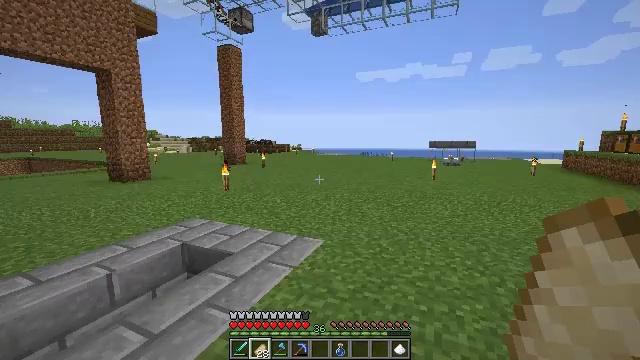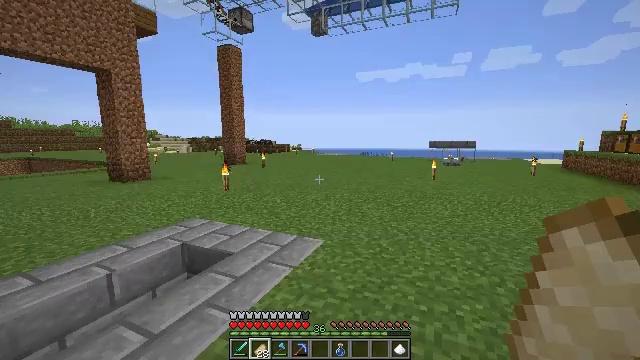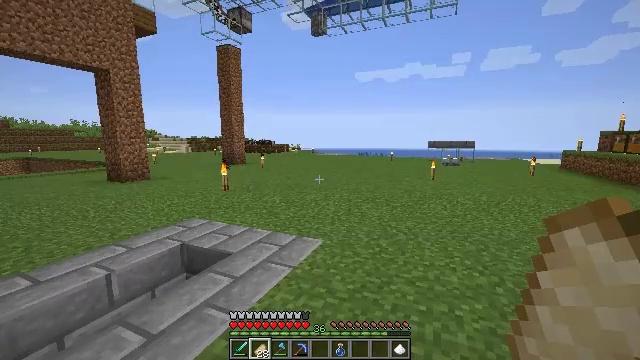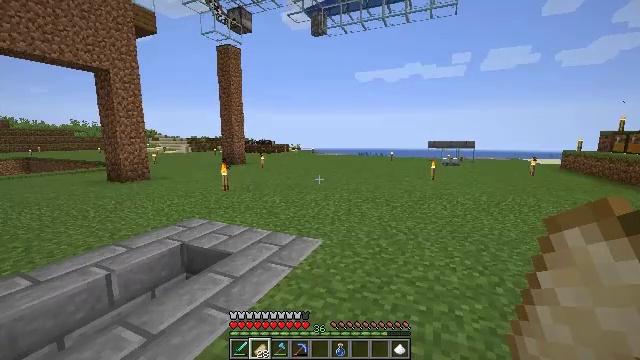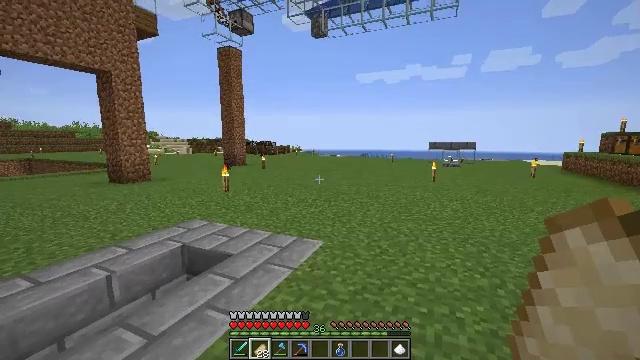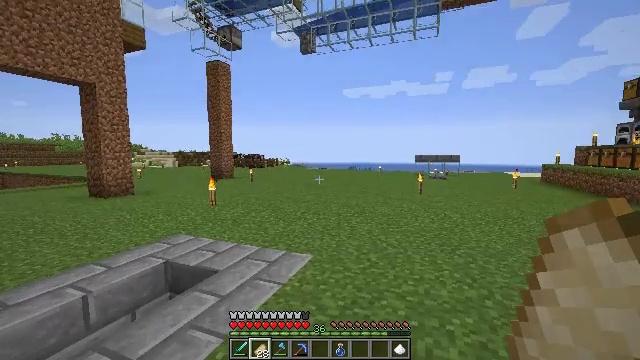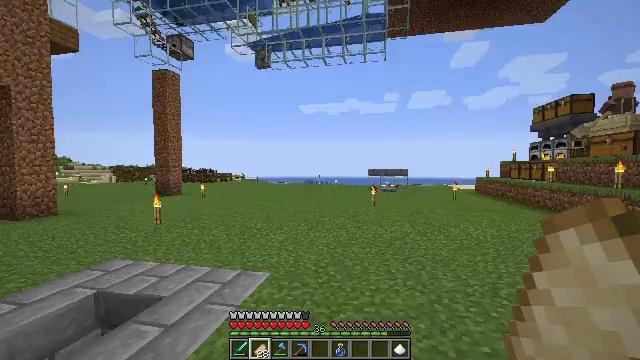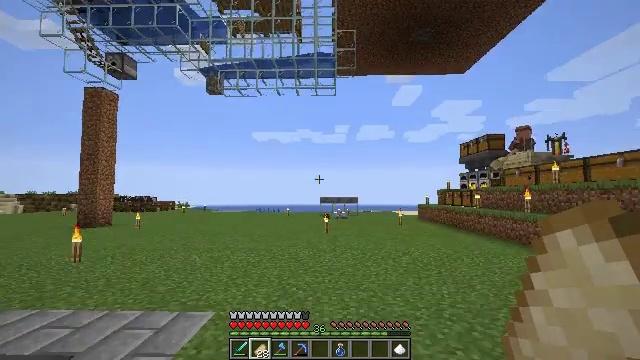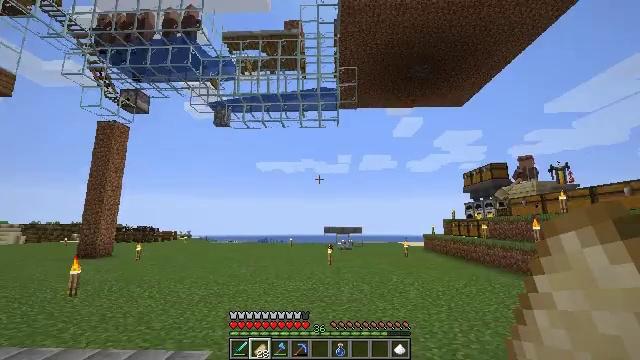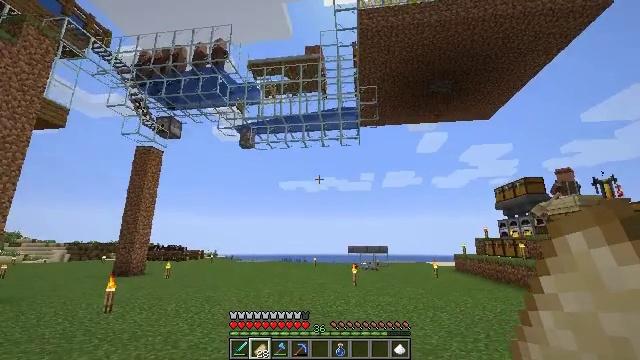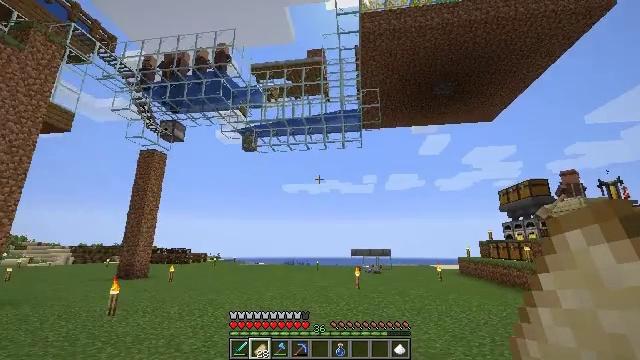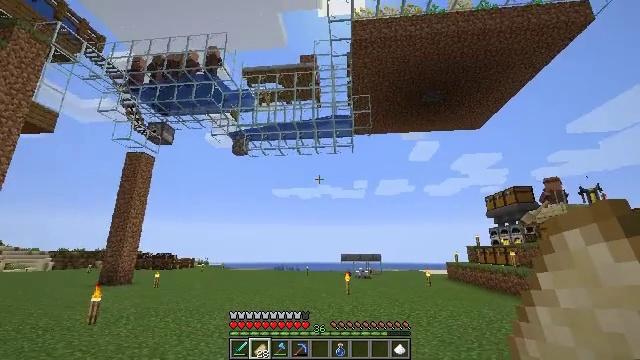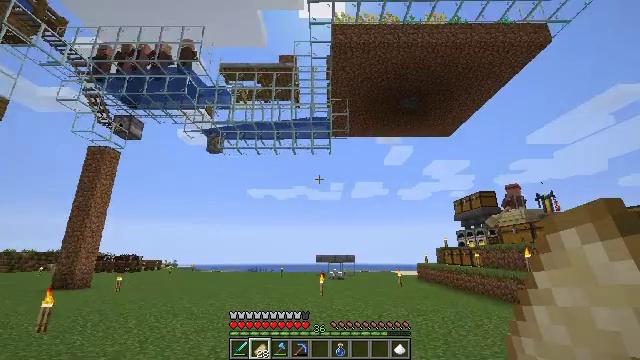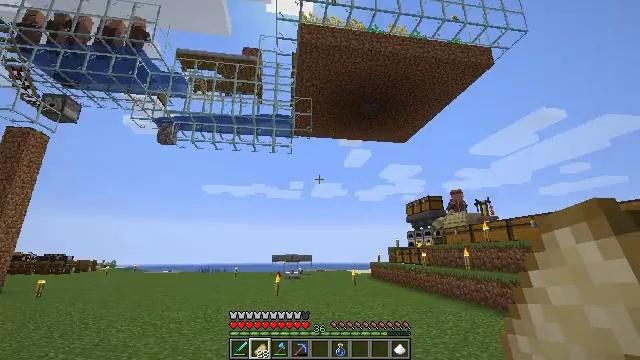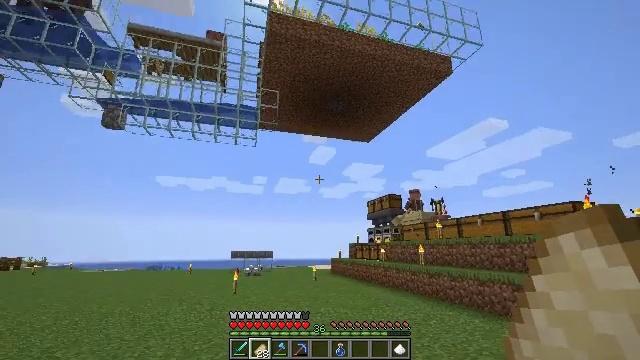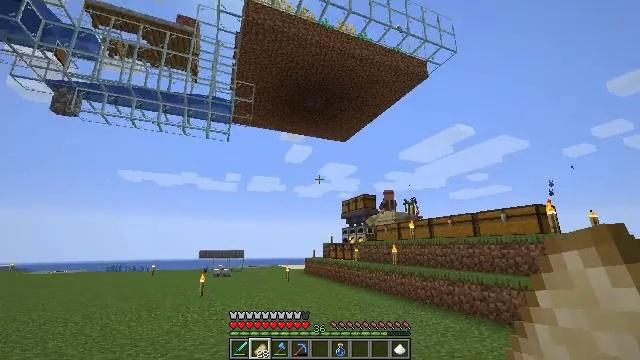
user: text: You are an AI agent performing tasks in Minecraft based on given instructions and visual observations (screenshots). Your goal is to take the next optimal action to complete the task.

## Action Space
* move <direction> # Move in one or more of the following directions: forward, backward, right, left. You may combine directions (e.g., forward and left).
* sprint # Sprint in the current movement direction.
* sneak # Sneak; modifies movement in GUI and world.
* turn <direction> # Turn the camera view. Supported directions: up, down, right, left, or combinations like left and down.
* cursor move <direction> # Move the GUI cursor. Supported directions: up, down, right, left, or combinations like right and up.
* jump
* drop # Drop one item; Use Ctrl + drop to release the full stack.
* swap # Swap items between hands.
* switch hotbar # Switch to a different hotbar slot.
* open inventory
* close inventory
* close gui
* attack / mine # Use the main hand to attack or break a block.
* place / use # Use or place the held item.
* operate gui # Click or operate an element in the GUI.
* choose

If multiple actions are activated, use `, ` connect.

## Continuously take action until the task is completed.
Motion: motion action
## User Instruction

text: Use crafting table to craft a fermented spider eye.
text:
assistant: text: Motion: no_op
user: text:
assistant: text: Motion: no_op
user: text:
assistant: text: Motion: no_op
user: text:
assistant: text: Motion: no_op
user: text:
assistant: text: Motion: turn right and up
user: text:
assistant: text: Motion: turn right and up
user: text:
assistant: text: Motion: turn right and up
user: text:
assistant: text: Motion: turn up
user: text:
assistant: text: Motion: turn left and up
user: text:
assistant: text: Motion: no_op
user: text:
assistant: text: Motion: turn right and up
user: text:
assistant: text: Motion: turn right
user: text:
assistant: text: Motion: move forward, turn right
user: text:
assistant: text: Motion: move forward, turn right
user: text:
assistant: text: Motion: move forward, turn right
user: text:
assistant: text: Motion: move forward, turn right
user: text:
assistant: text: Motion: move forward
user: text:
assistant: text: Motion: move forward, sprint
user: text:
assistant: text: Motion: move forward, sprint
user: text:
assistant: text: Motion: move forward, sprint
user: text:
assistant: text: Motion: move forward, sprint
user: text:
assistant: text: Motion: move forward
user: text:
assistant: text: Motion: move forward, turn right
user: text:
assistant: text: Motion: move forward, sprint, turn right and down
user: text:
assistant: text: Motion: move forward, sprint, turn right
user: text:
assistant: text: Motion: move forward, sprint, turn right
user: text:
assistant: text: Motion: move forward, turn right
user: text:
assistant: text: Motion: move forward
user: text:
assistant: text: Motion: move forward, sprint, turn right
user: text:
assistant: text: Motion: move forward, sprint